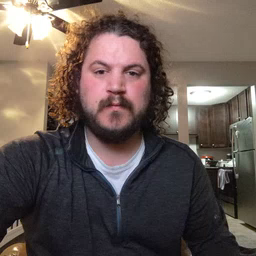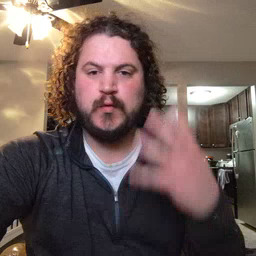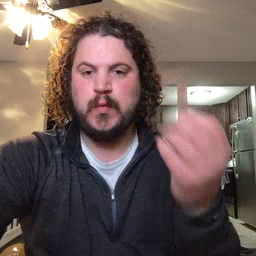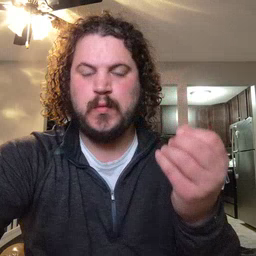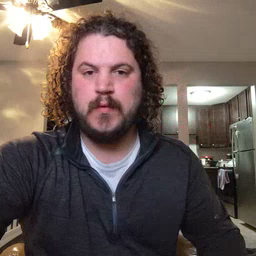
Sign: go